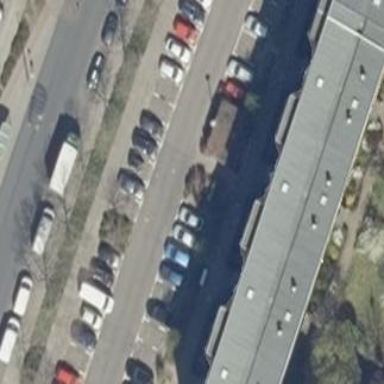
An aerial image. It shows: Apartment building with flat roof.